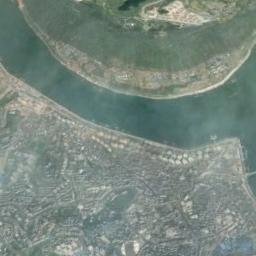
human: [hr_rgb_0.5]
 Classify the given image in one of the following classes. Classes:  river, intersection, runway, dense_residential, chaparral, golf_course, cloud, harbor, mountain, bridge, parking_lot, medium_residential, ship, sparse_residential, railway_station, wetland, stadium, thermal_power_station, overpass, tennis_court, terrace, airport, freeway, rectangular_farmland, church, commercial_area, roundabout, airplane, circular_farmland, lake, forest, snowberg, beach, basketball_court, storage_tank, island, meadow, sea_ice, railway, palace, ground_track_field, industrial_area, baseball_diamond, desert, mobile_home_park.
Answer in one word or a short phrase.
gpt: river